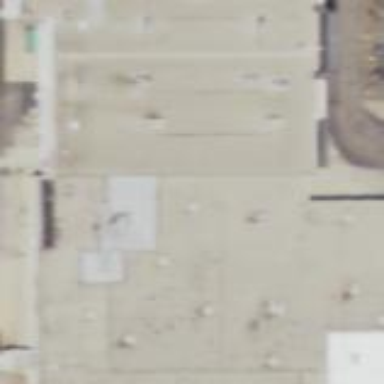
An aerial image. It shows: Retail building.